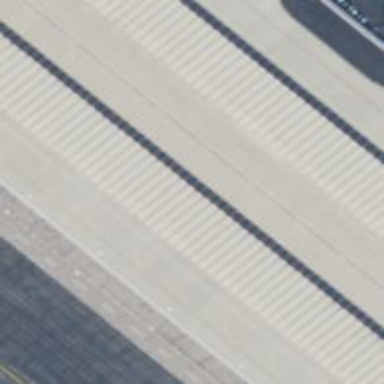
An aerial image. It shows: View of roof of building.